Question: Im building a script that give me an product array by parsing html from a list of websites.
I believe that Im doing everything right.. But for some reason i have alots of difficulty with only one website Makita.ca
So.. Im using DOMXPath for retrieving element. i am providing the RAW html that im getting from makita.ca
What picture i want to get is those on the pictures that are on the left
please also note that the only thing i need is the link of the image and not the actual
image.
the folowing image page is at <URL>
'''
$productArray = array();
$Dom = new DOMDocument();
@$Dom -> loadHTML($this->html);
$xpath = new DOMXPath($Dom);
echo $xpath -> query('//*[@id="content_other"]/table[2]/tbody/tr/td[1]/table/tbody/tr[4]/td/table/tbody/tr[1]/td/div/a/img')->length;
if($xpath -> query('//*[@id="content_other"]/table[2]/tbody/tr/td[1]/table/tbody/tr[4]/td/table')->length > 0)
{
for($i=0;$i<$xpath->query('//*[@id="content_other"]/table[2]/tbody/tr/td[1]/table/tbody/tr[4]/td/table/tbody/tr')->length;$i++)
{
if($xpath->query('//*[@id="content_other"]/table[2]/tr/td[1]/table/tr[4]/td/table/tr['.$i.']/td/div/a/img') > 0)
$productArray['picture'][] = $xpath -> query('//*[@id="content_other"]/table[2]/tr/td[1]/table/tr[4]/td/table/tr['.$i.']/td/div/a/img')->item(0)->nodeValue;
}
}
'''
Do you see what is my mistake ? since now im really lost.
Edit:
ok for test purposes i am echoing the length of the query() method witch should give me how much element match the query
So I retyped to hole query down so they can't have any non asci character
So i retyped the hole query '//*<URL>/td/div /a/img'
then the result is 0
So i removed the end of the query part by part..
'''
//*[@id="content_other"]/table[2]//tr/td[1]/table//tr[4]/td/table//tr[1]/td/div /a = 0
//*[@id="content_other"]/table[2]//tr/td[1]/table//tr[4]/td/table//tr[1]/td/div = 0
//*[@id="content_other"]/table[2]//tr/td[1]/table//tr[4]/td/table//tr[1]/td = 0
//*[@id="content_other"]/table[2]//tr/td[1]/table//tr[4]/td/table//tr[1] = 0
//*[@id="content_other"]/table[2]//tr/td[1]/table//tr[4]/td/table = 0
//*[@id="content_other"]/table[2]//tr/td[1]/table//tr[4]/td = 0
//*[@id="content_other"]/table[2]//tr/td[1]/table//tr = 5
'''
Wooo i got some element matching here !
ok let try the last element witch is the one i need
so since it is zero based then to get the tr number 5 i need to enter as a path this
'''
//*[@id="content_other"]/table[2]//tr/td[1]/table//tr[4]
'''
But I still get 0.... So i dont know what to do any more..
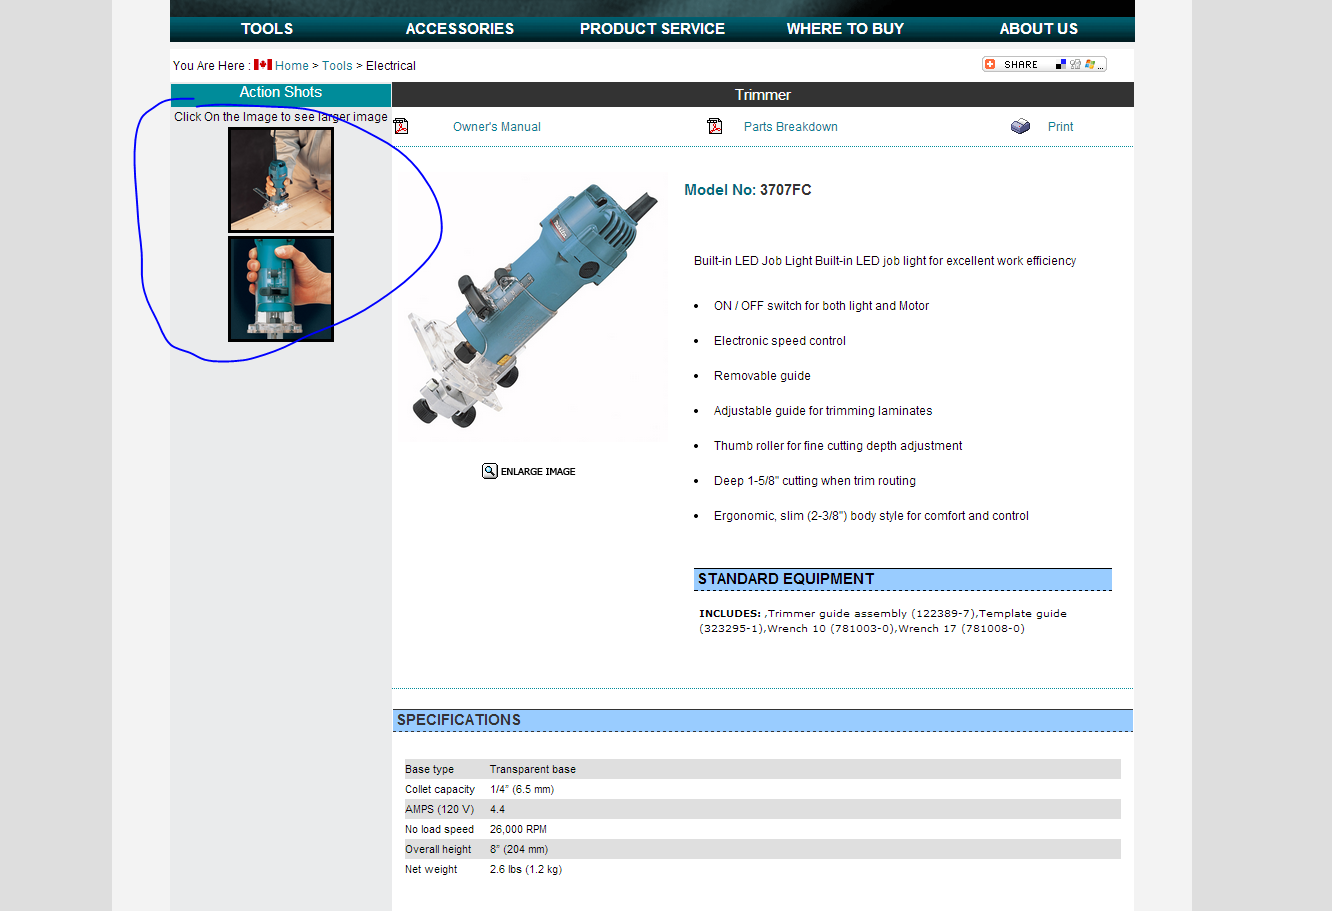
Answer: '//div[@class='product_heading']/ancestor-or-self::table[1]//a/img' selects firstly the "Action Shots", then all the images found under this bloc.
This XPath expression will be more reliable than yours, because of the low number of positional expressions which tends to break easily as the markup changes.
'//div[@class='product_heading']/ancestor-or-self::table[1]//a[@rel='thumbnail']/img' would be a stronger security